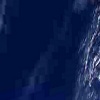
Label: water